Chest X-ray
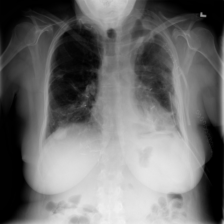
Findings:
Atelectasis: negative
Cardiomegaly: negative
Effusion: negative
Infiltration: negative
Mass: negative
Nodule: positive
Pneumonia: negative
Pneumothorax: negative
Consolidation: negative
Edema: negative
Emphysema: negative
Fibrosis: negative
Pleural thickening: negative
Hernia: negative